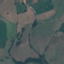
Land use / land cover class: Pasture